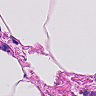
Metastatic tissue present: no